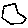
Label: hexagon